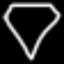
Label: diamond